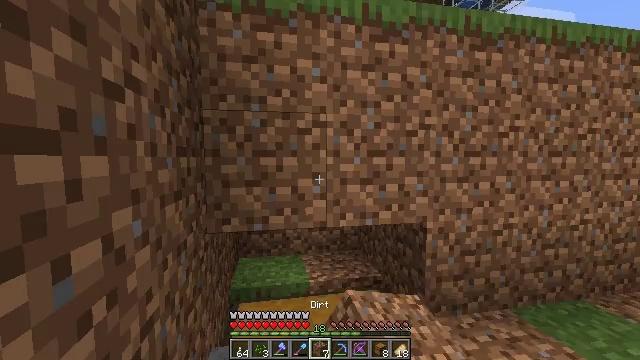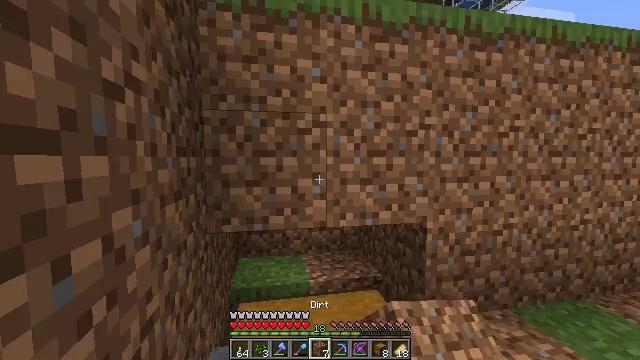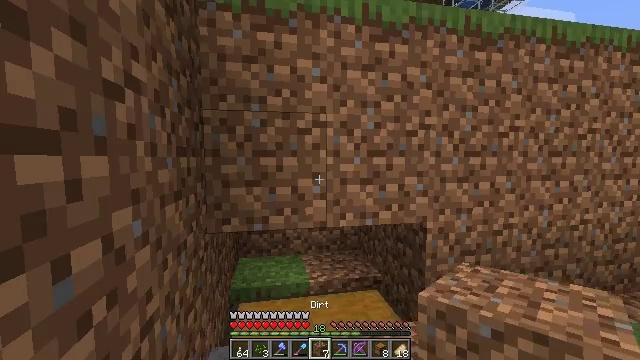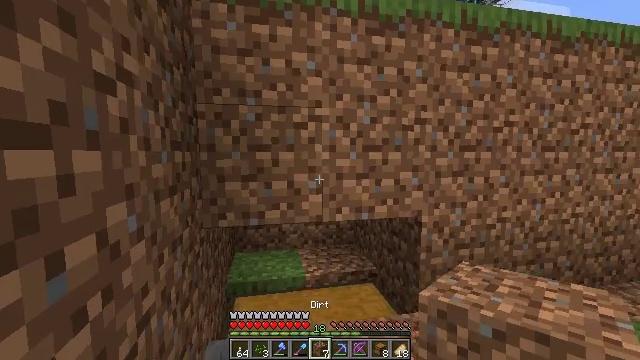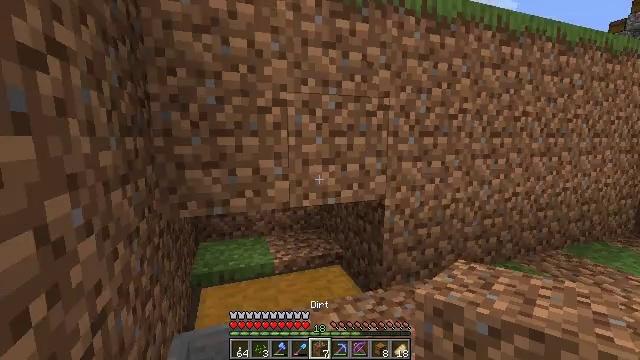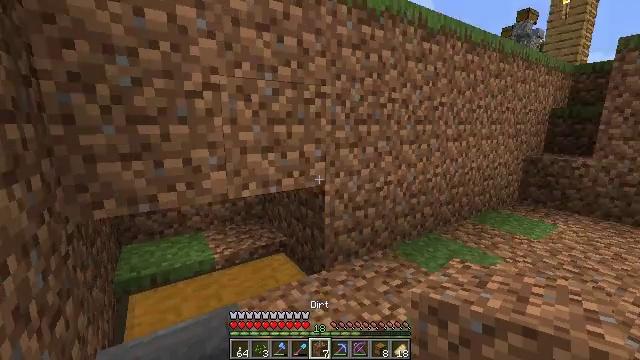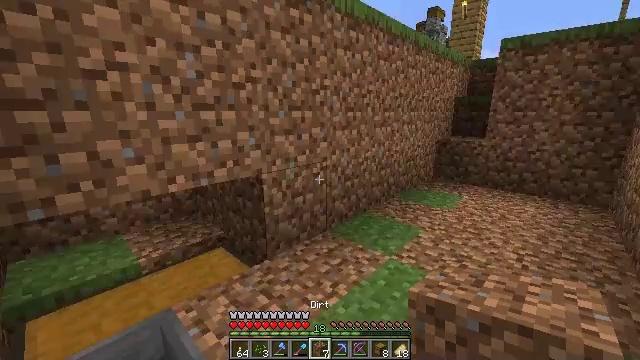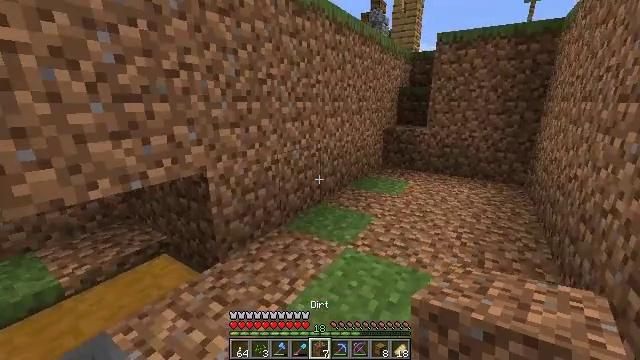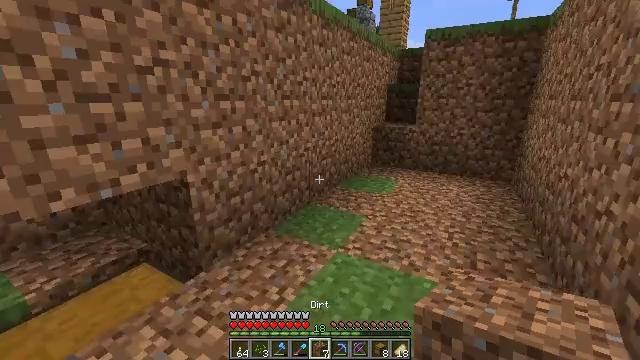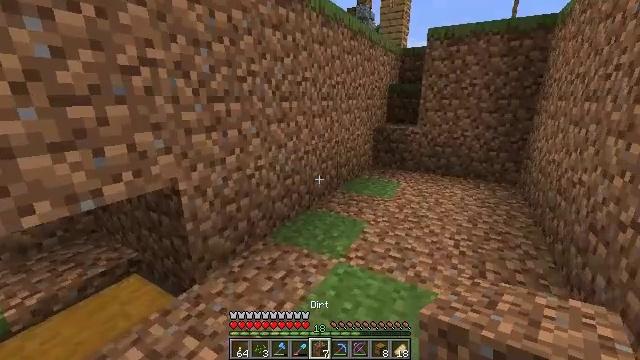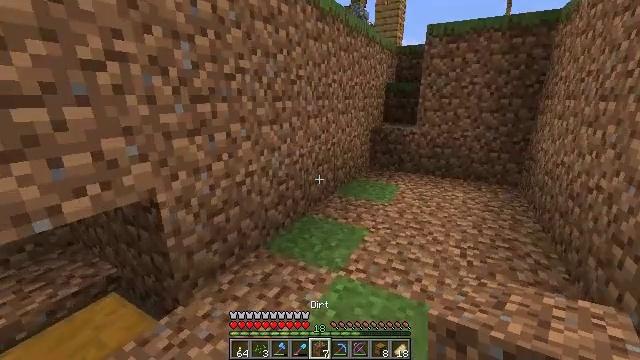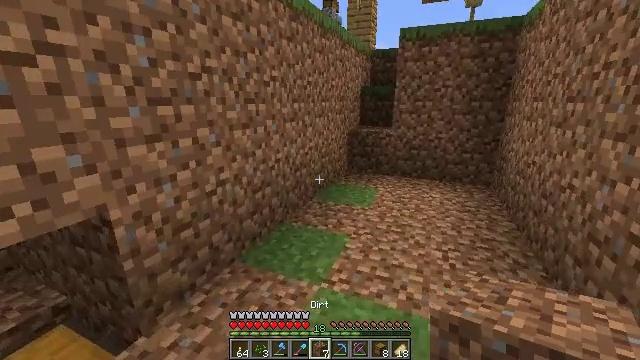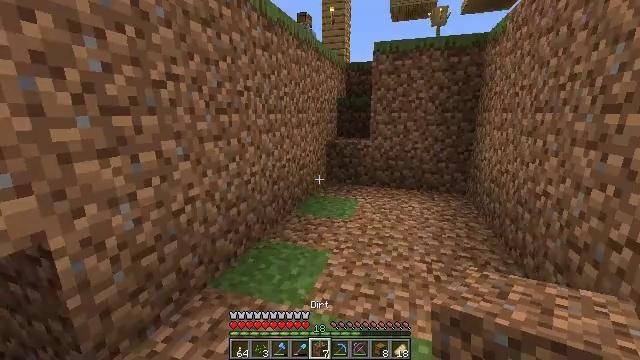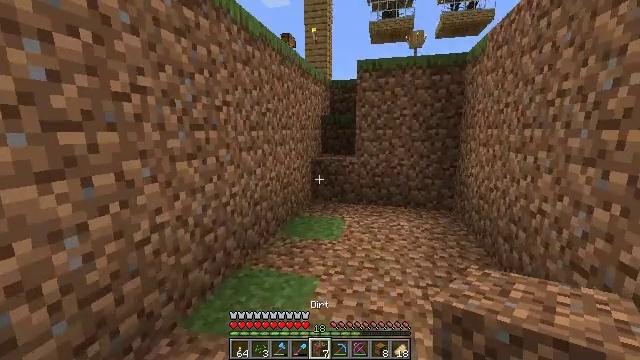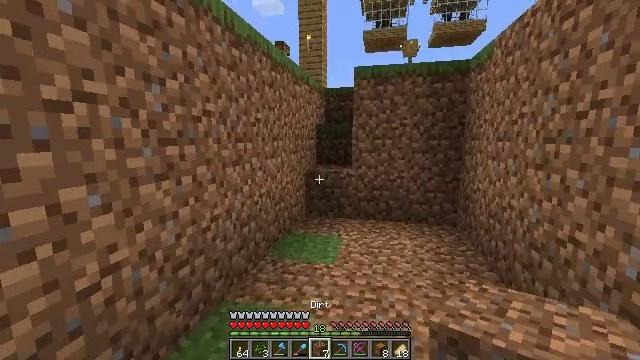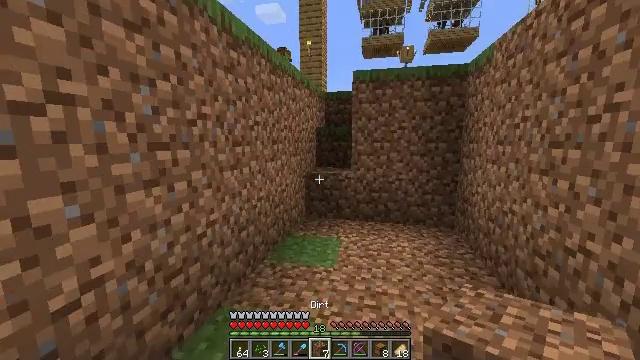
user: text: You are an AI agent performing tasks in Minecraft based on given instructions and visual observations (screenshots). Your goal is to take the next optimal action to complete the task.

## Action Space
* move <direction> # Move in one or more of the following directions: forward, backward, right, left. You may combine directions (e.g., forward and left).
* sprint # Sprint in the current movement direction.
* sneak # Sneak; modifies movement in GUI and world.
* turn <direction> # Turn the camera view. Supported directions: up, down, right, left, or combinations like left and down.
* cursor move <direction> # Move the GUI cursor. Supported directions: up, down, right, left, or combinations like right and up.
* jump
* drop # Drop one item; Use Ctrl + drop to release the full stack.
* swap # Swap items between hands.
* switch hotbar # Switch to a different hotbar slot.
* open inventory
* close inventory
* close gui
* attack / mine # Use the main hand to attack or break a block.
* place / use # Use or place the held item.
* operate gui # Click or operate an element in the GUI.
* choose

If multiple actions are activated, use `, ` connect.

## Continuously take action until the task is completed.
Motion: motion action
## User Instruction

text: Craft an oak sign.
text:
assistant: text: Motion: no_op
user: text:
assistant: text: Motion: no_op
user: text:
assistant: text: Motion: turn down
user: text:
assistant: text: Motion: turn right and down
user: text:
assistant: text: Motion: turn right and down
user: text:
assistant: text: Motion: turn right and down
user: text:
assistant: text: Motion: move forward, turn right and down
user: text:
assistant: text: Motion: move forward, turn right
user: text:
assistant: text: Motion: move forward
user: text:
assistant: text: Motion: move forward, turn right
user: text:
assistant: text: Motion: move forward, turn right
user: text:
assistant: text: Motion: move forward, turn right and up
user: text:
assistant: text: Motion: move forward, turn right and up
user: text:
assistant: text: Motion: move forward, sprint, turn right and up
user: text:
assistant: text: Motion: move forward, sprint
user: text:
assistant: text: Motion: move forward, sprint
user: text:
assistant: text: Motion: move forward
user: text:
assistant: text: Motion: move forward
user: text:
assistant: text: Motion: move forward, sprint
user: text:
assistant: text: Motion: move forward, sprint
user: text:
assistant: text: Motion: move forward, sprint
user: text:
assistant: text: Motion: move forward, sprint
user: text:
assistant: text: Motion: move forward
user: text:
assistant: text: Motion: move forward
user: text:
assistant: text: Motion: move forward, sprint
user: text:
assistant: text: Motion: move forward, sprint
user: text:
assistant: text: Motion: move forward, sprint
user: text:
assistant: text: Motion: move forward, sprint
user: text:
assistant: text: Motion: move forward, turn right and down
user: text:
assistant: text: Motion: move forward, turn right and down